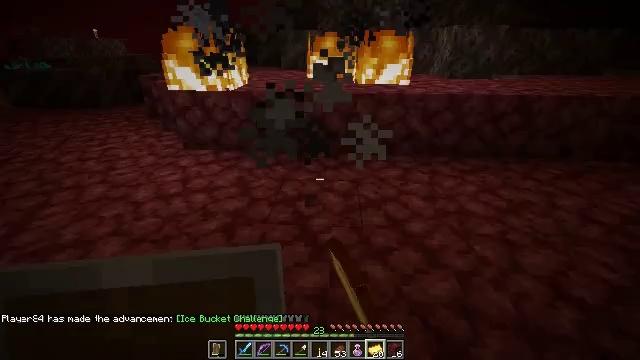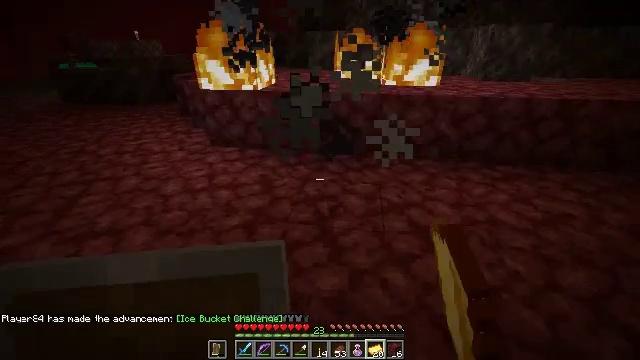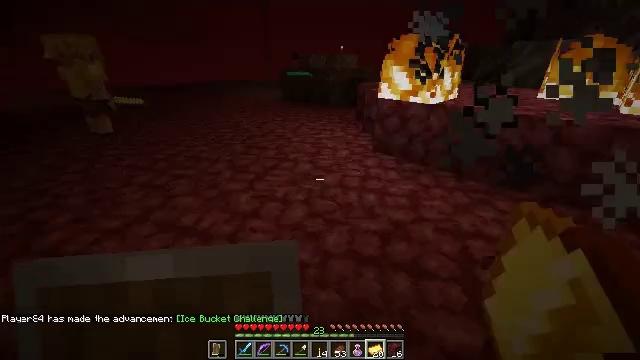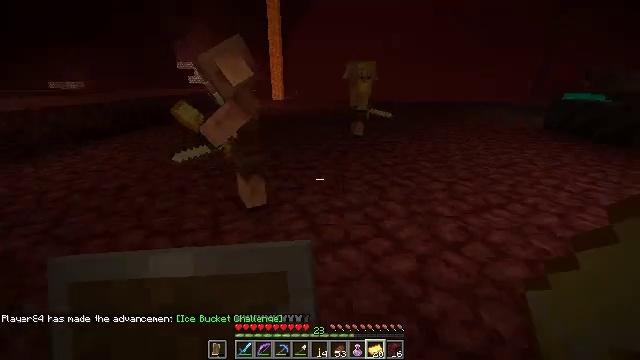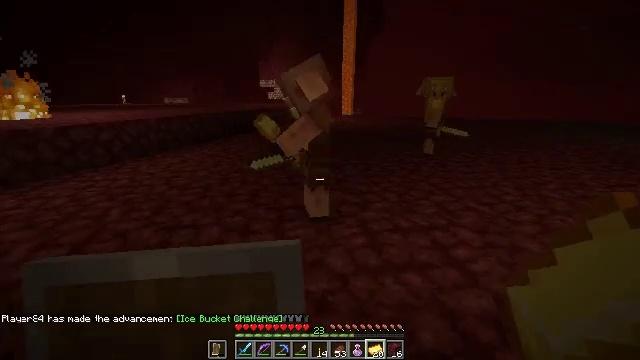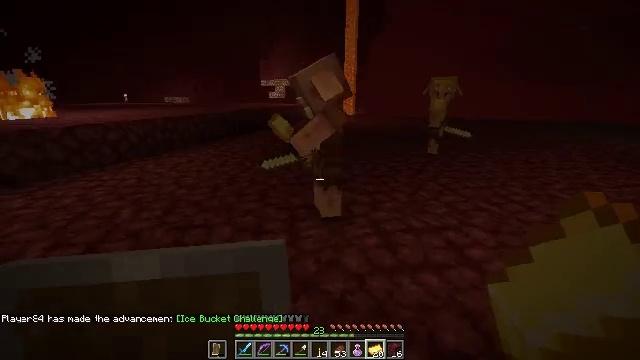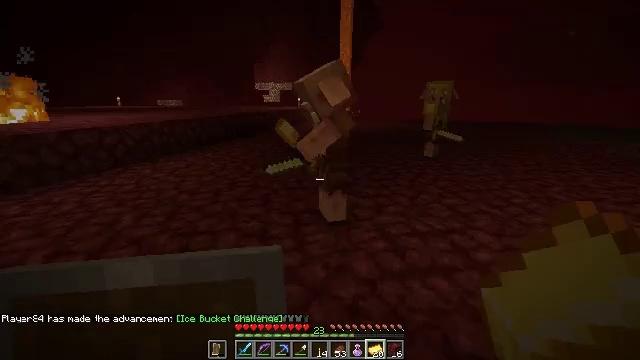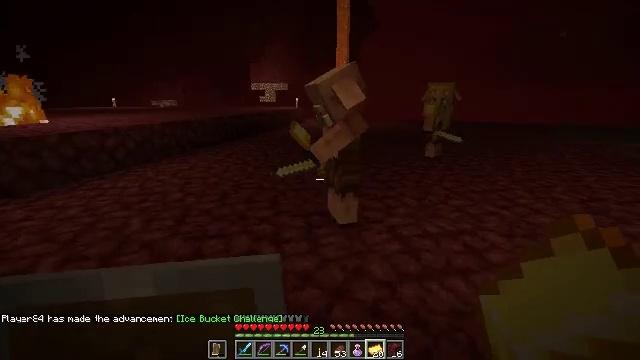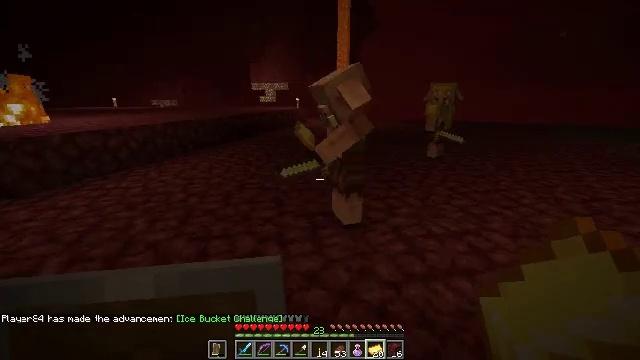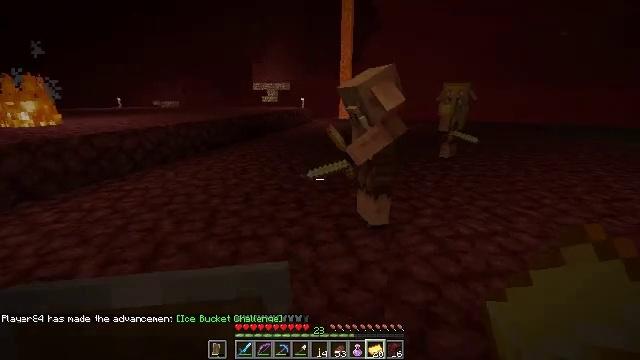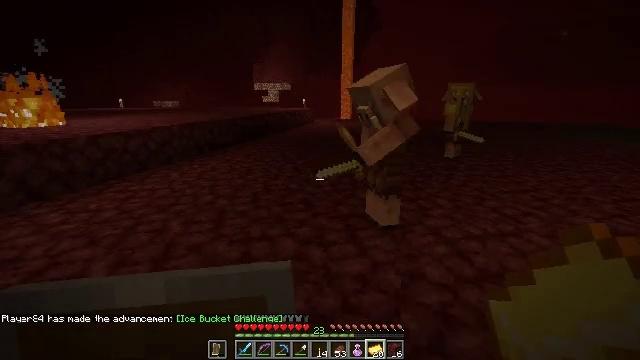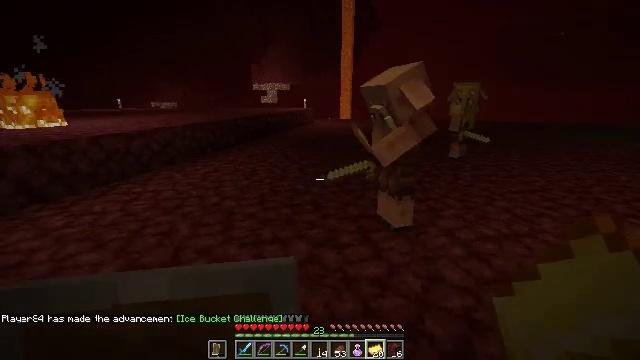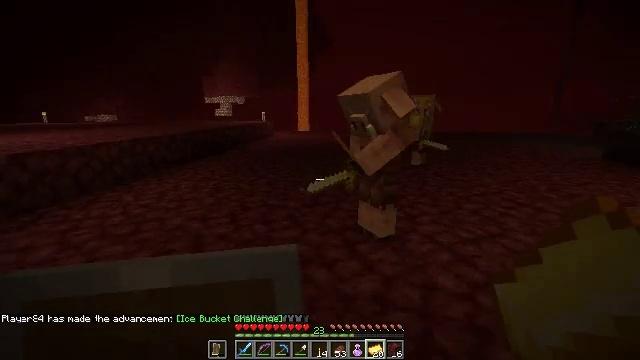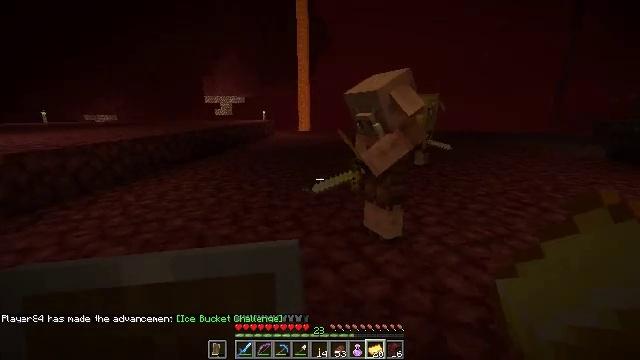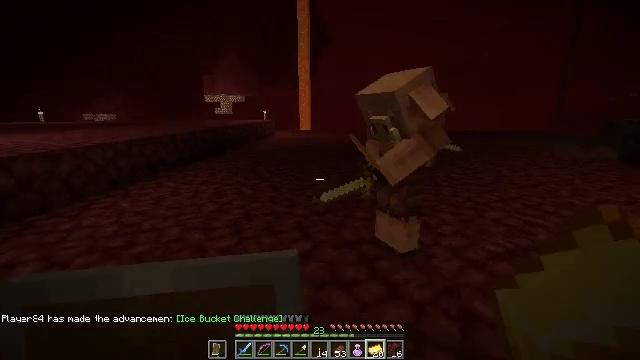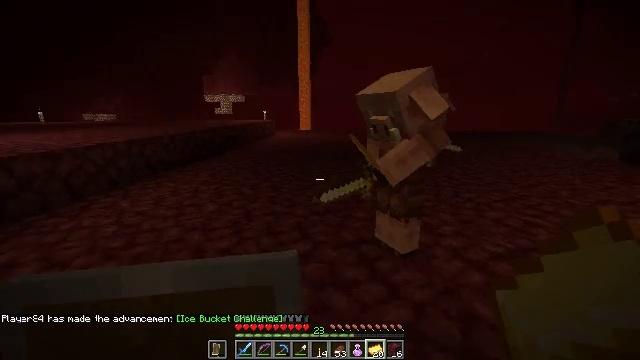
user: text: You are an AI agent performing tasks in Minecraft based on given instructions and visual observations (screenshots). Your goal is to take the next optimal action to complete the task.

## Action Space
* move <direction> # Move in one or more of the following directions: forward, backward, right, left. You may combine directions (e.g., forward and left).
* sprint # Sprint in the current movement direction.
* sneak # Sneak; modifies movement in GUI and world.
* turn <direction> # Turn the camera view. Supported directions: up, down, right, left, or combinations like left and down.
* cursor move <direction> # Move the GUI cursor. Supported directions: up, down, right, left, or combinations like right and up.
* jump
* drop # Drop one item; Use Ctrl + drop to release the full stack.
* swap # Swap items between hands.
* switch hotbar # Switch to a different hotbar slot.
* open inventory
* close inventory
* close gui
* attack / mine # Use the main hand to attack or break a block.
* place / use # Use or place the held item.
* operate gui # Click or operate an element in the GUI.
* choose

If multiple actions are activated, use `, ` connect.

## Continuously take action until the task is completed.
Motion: motion action
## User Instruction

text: Drop a gold ingot.
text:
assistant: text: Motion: turn left
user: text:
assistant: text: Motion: turn left and up
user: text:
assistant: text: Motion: turn left and up
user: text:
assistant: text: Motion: move left, turn left and up
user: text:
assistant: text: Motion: move left
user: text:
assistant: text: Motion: move left, turn right
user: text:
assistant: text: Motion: move left, turn right
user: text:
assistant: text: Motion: move left
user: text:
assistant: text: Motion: move left
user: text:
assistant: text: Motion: move forward and move left
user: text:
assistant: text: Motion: move forward and move left
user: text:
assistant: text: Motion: move forward and move left, turn right and up
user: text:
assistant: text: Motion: move forward
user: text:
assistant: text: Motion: move forward
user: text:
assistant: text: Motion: move forward
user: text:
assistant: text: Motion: move forward
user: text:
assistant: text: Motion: no_op
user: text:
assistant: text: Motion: no_op
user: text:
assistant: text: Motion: no_op
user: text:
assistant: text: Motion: turn right
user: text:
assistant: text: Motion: turn right
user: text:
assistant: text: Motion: no_op
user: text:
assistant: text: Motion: no_op
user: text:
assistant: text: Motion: no_op
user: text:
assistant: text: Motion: no_op
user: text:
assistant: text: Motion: no_op
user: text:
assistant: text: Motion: no_op
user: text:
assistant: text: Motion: no_op
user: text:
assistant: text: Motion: move back
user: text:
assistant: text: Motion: move back